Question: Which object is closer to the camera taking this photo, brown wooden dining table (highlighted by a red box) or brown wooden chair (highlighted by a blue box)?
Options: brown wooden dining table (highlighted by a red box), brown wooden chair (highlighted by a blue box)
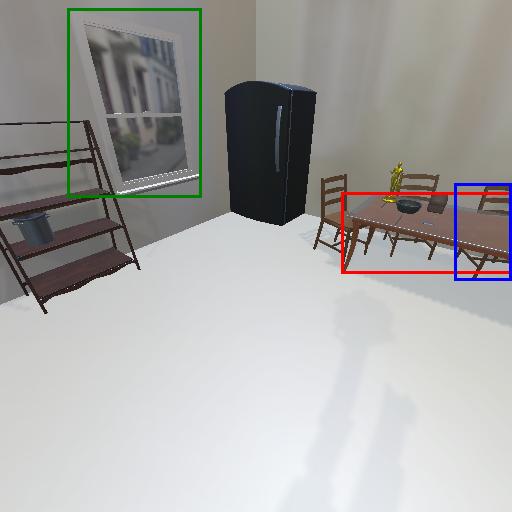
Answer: brown wooden dining table (highlighted by a red box)